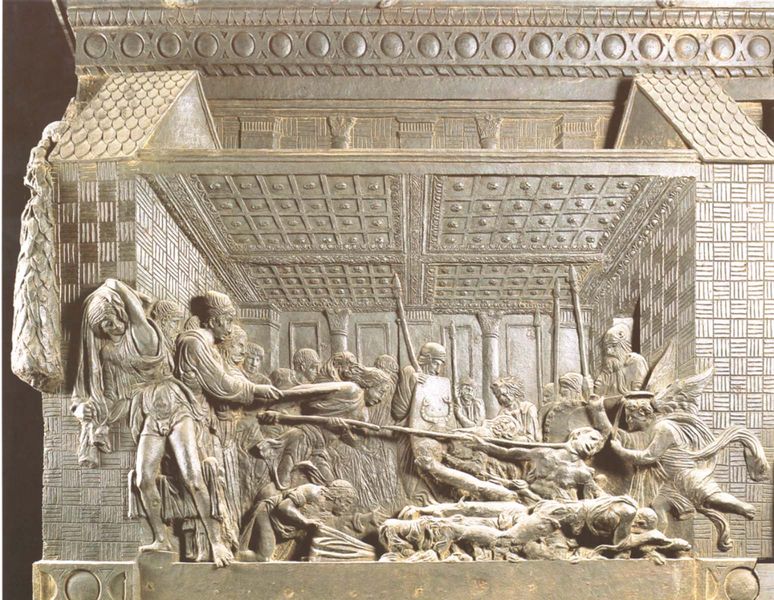
Titel: Reliefs der Auferstehungskanzel (Sängerkanzel)
Künstler: Donatello
Standort: Florenz, S. Lorenzo (EU - I - Toskana)
Schlagwörter: feuer, flügel, kampf, menschen, marmor, männer, raum, säulen, zimmer, dach, haus, tiere, menge, muster, bart, gericht, diener, falten, stehen, tod, tot, decke, engel, relief, perspektive, stab, arbeiter, gewalt, schlacht, wild, lanze, soldaten, metall, bronze, foto, wände, schild, hocken, streit, waffen, knien, soldat, helm, sterbende, mauern, antik, leiden, qual, menschengruppe, speer, speere, töten, stange, schindeln, kasettendecke, fotokopie, sperr, folter, blasebalg, sperre, grupppe, kasettendeke